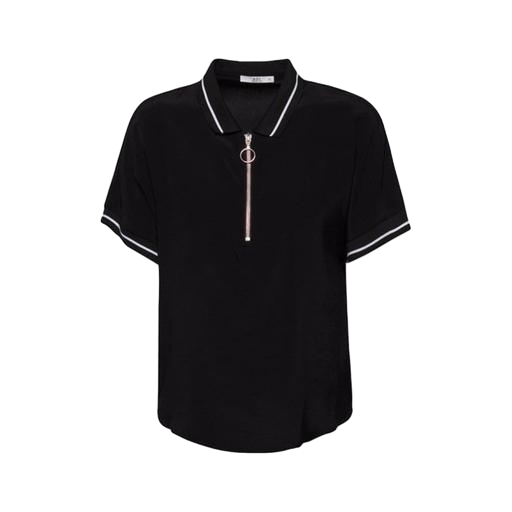
half-zip tee, zip-shoulder shirt, black three-quarter-sleeve zip-front top, white background